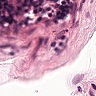
Metastatic tissue present: no